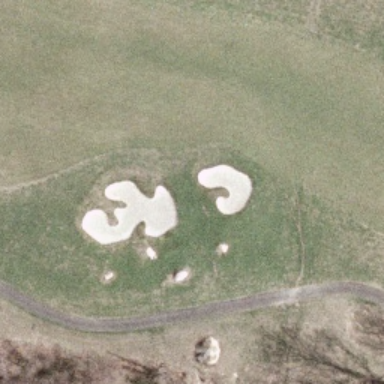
This is a part of a golf course with green turfs and some bunkers and trees .